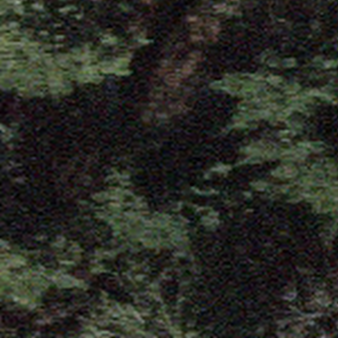
Label: other